Interaction volume radius: 5 \u00c5
Interaction volume height: 15 \u00c5
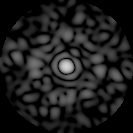
Disorder parameter: 0.8652